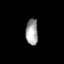
Tissue: lung
Cell type: Myeloid cells
Senescence score: 0.5564
Nuclear area (px): 312
Mean DAPI intensity: 160.378